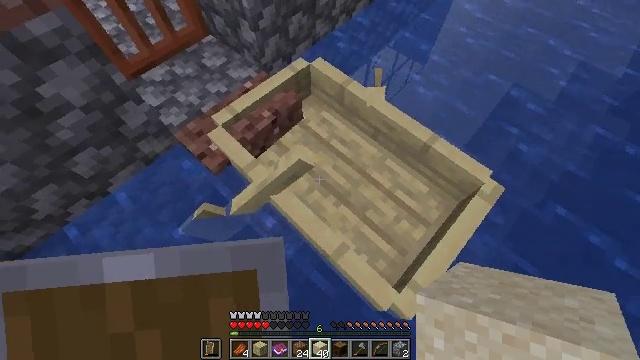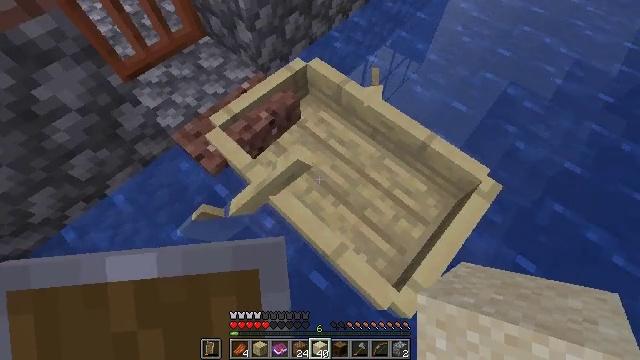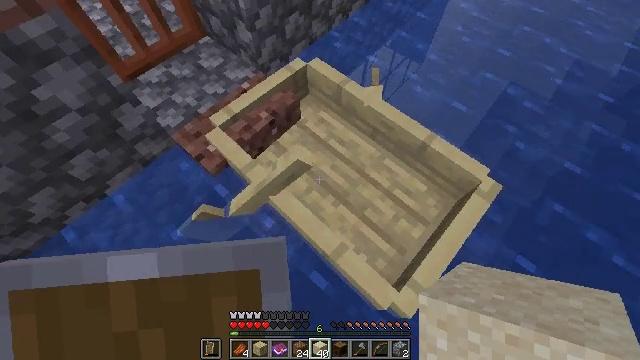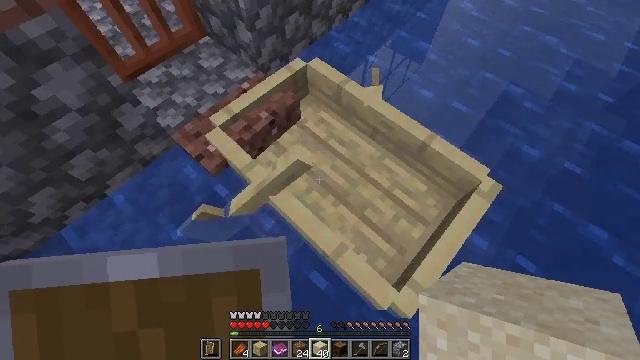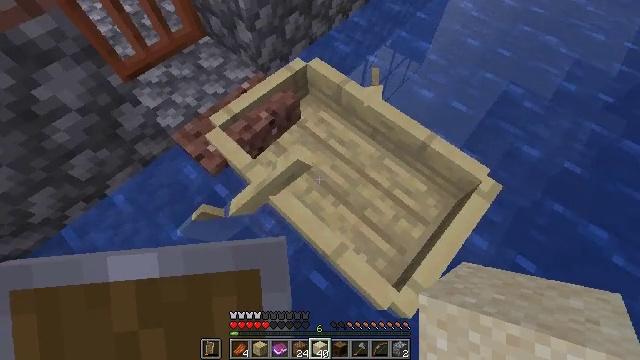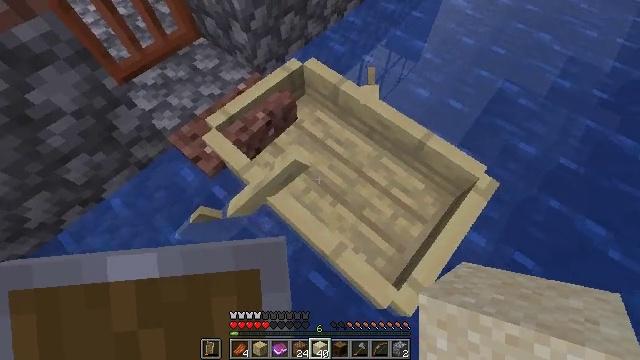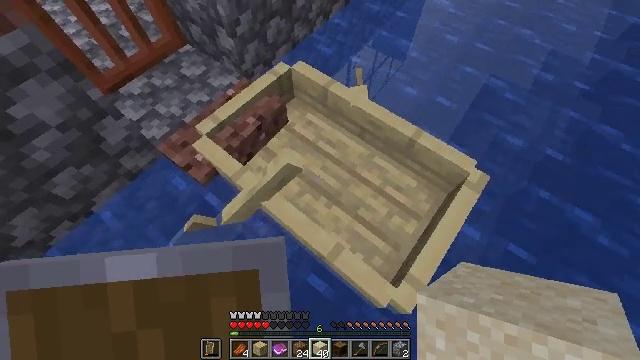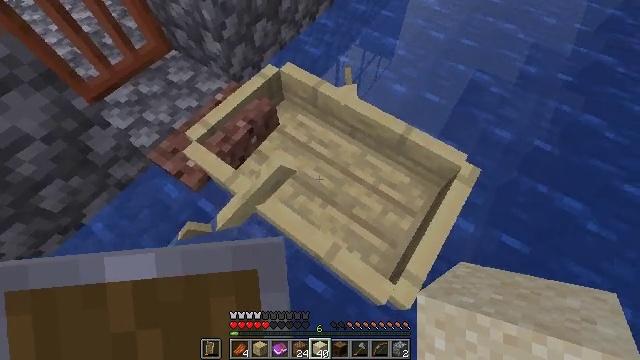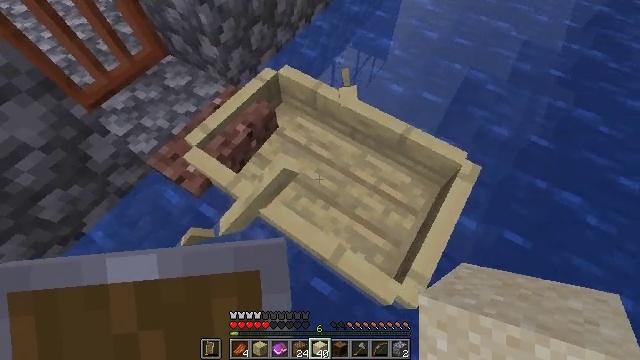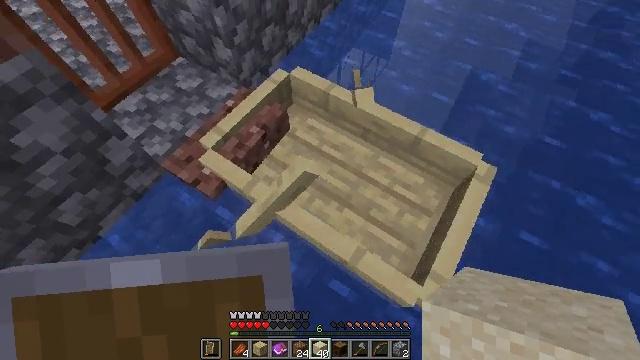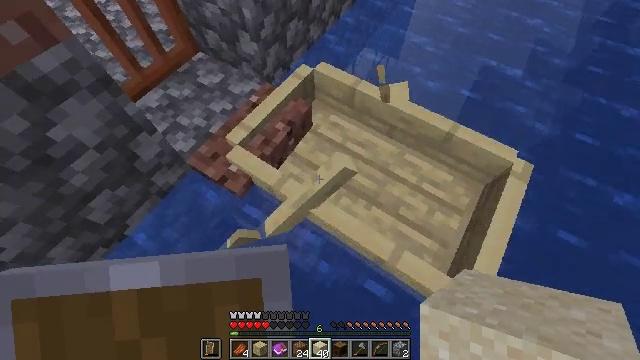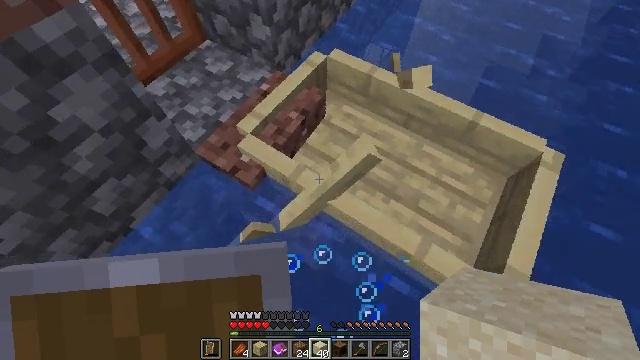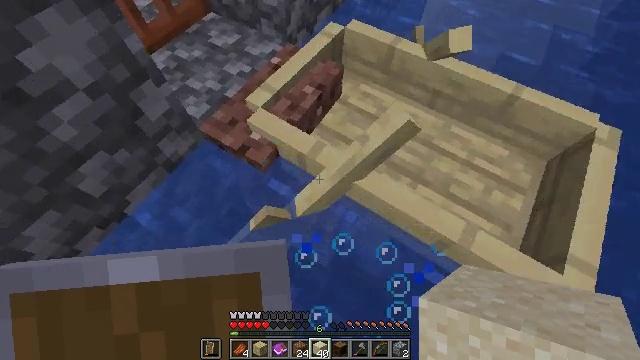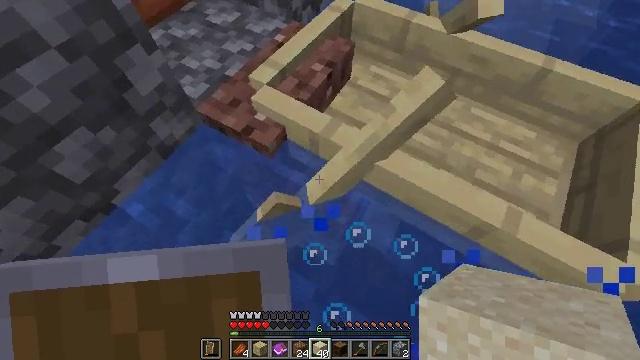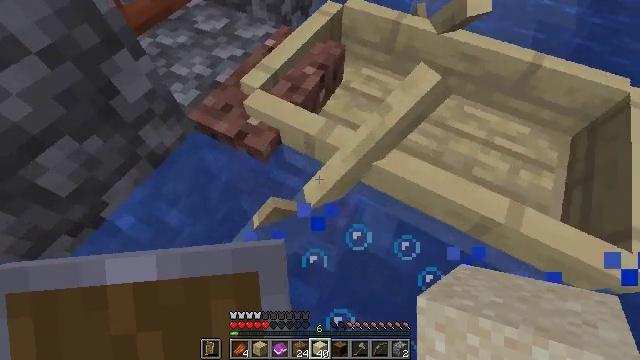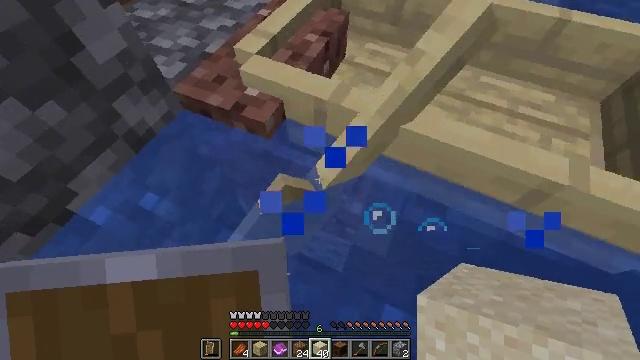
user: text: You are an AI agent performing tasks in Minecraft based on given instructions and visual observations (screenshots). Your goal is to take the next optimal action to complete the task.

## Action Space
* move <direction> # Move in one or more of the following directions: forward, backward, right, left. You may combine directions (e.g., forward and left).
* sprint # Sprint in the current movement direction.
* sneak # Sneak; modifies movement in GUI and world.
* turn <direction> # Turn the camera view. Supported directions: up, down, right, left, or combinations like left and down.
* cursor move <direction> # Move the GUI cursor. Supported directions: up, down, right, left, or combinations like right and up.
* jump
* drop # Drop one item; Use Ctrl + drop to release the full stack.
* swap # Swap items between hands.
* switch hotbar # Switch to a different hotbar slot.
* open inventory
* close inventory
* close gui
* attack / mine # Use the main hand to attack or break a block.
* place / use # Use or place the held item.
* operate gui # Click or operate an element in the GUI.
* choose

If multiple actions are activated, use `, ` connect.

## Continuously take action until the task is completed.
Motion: motion action
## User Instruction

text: Gather packed ice blocks.
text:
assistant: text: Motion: no_op
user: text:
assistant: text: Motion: no_op
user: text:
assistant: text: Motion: no_op
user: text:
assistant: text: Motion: no_op
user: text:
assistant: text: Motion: turn right
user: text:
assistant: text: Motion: turn right
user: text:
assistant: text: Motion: turn right
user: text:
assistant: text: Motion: move left, turn right
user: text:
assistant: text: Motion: move left
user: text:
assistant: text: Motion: move left
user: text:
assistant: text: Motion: move left
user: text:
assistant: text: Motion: no_op
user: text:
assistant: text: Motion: turn right
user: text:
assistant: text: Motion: turn right and up
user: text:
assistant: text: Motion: turn right and up
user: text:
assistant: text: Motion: turn right
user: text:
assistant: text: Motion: turn right and up
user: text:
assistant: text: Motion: turn right and up
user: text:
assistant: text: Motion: turn right and up
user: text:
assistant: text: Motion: turn right
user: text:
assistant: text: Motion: no_op
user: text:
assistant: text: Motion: move forward
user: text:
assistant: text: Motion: move forward
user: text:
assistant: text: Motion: move forward
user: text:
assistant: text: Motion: move forward
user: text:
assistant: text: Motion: move forward
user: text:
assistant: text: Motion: move forward, jump
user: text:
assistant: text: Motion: move forward, jump
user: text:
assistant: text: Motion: move forward, jump
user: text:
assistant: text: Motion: move forward, jump